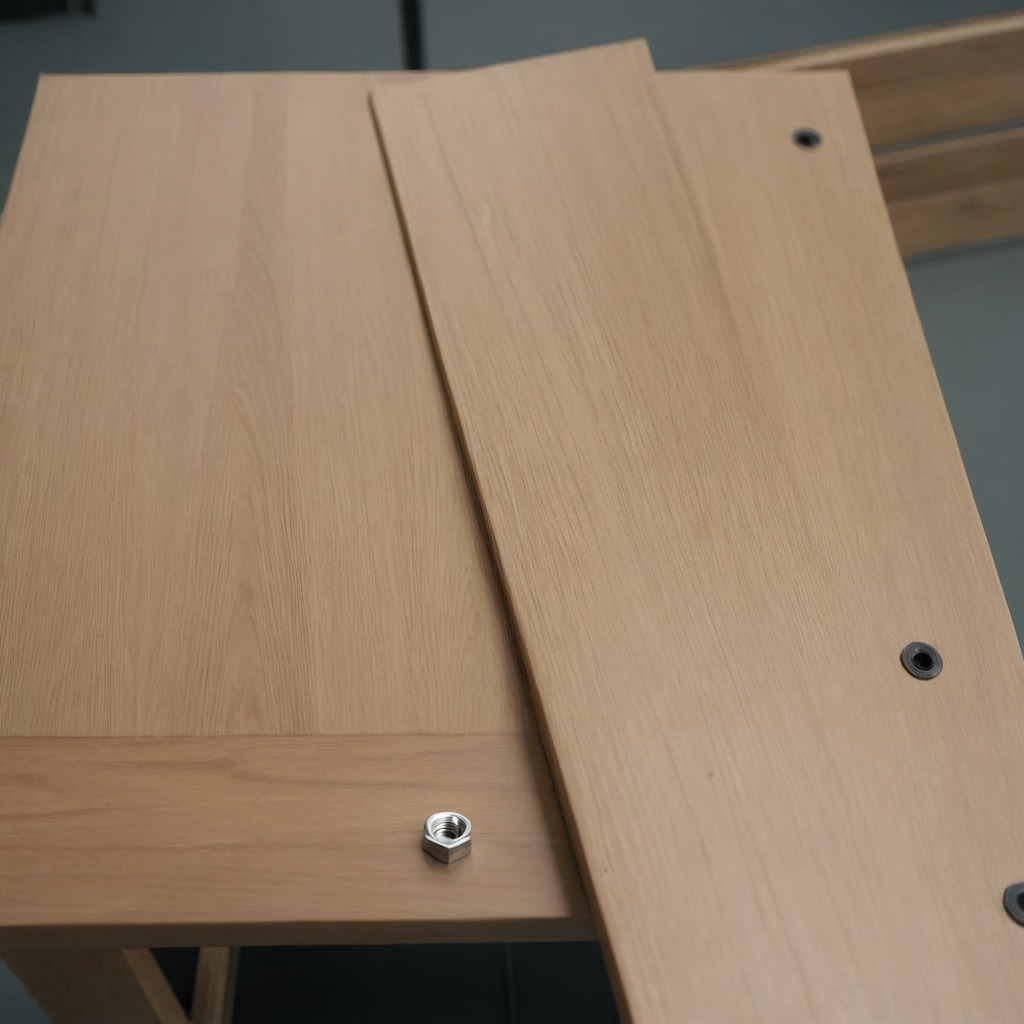
A metal nut is lying on the workbench inside a coastal fishing gear workshop.